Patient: sex M, age 79
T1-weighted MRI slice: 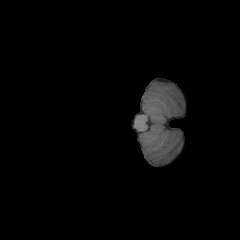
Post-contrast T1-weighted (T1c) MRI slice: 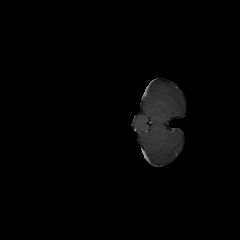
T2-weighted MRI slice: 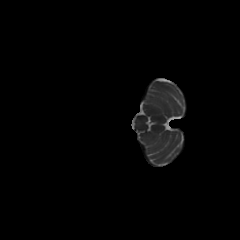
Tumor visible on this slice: no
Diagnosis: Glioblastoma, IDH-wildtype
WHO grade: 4